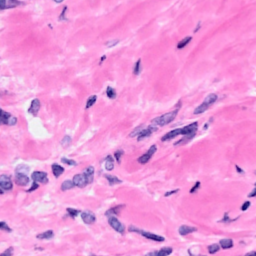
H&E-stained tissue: Breast